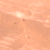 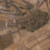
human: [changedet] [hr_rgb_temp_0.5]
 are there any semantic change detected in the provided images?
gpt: Desert left the place to urbanization.